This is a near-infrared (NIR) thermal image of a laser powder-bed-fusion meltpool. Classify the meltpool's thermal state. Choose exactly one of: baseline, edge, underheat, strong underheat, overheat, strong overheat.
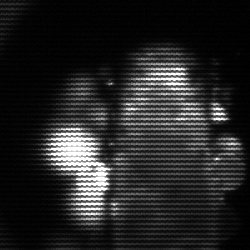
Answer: strong underheat